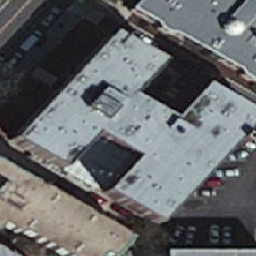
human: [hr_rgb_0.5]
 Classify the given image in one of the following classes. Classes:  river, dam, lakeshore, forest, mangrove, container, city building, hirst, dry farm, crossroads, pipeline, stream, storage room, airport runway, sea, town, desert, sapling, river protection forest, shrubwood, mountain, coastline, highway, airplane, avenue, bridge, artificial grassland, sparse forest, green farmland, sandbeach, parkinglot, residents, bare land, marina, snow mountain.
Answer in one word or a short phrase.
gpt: city building